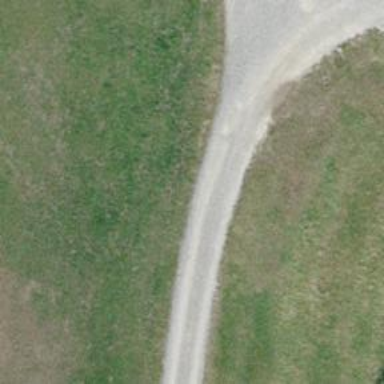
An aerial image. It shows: Track with compacted grade3 surface.